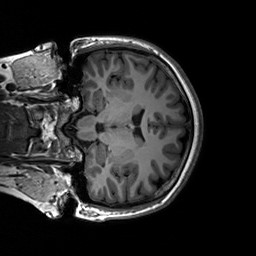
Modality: T1w
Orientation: coronal
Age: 23
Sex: female
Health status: healthy
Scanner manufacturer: siemens
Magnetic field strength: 3 T
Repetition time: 2.3 s
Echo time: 0.00236 s